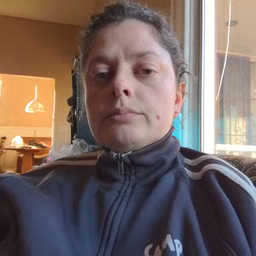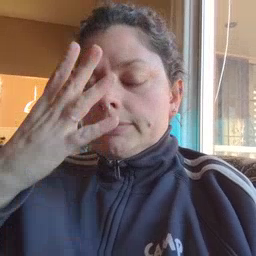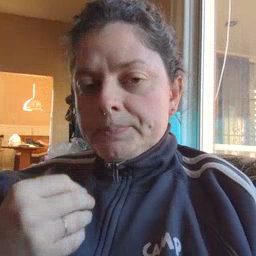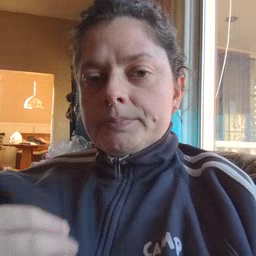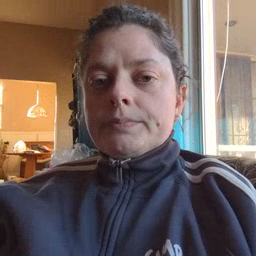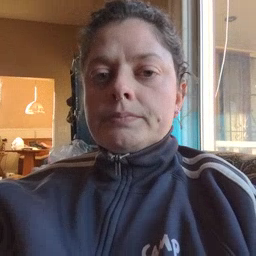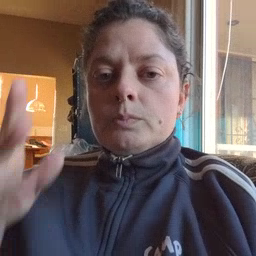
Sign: sleep